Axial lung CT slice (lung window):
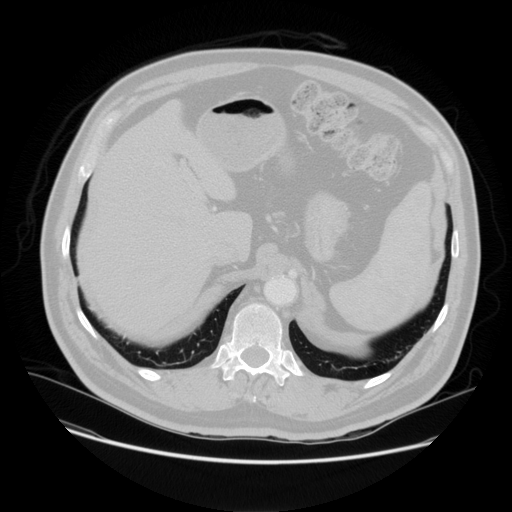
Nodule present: no